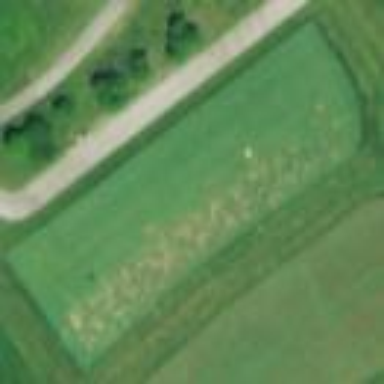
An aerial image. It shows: Grass area designated as golf tee.